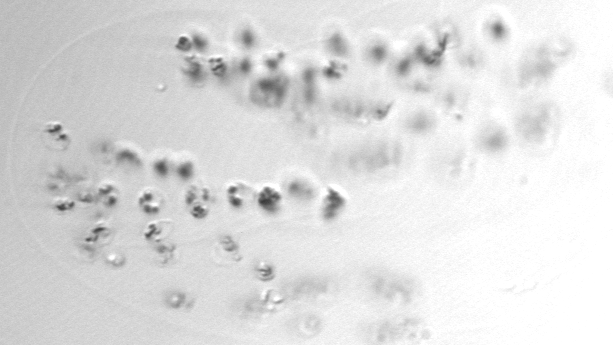
Label: Phaeocystis